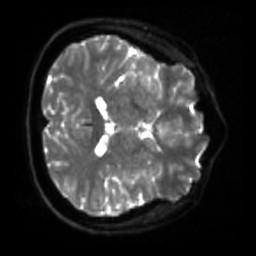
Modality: sbref
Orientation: axial
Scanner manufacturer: siemens
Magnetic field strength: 3 T
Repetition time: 4 s
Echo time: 0.0594 s